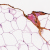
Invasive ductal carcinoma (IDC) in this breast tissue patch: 0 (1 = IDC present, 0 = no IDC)